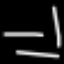
Label: line